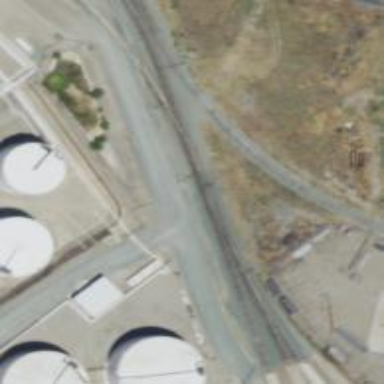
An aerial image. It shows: Railway yard used for servicing trains.